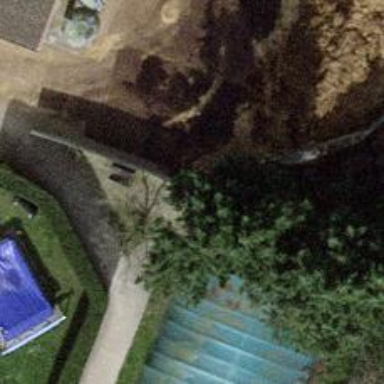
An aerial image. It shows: Wall barrier.